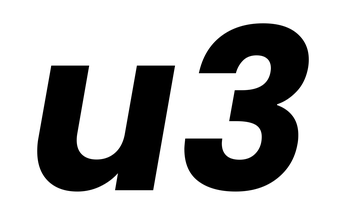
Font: Poppins-BoldItalic